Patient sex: M
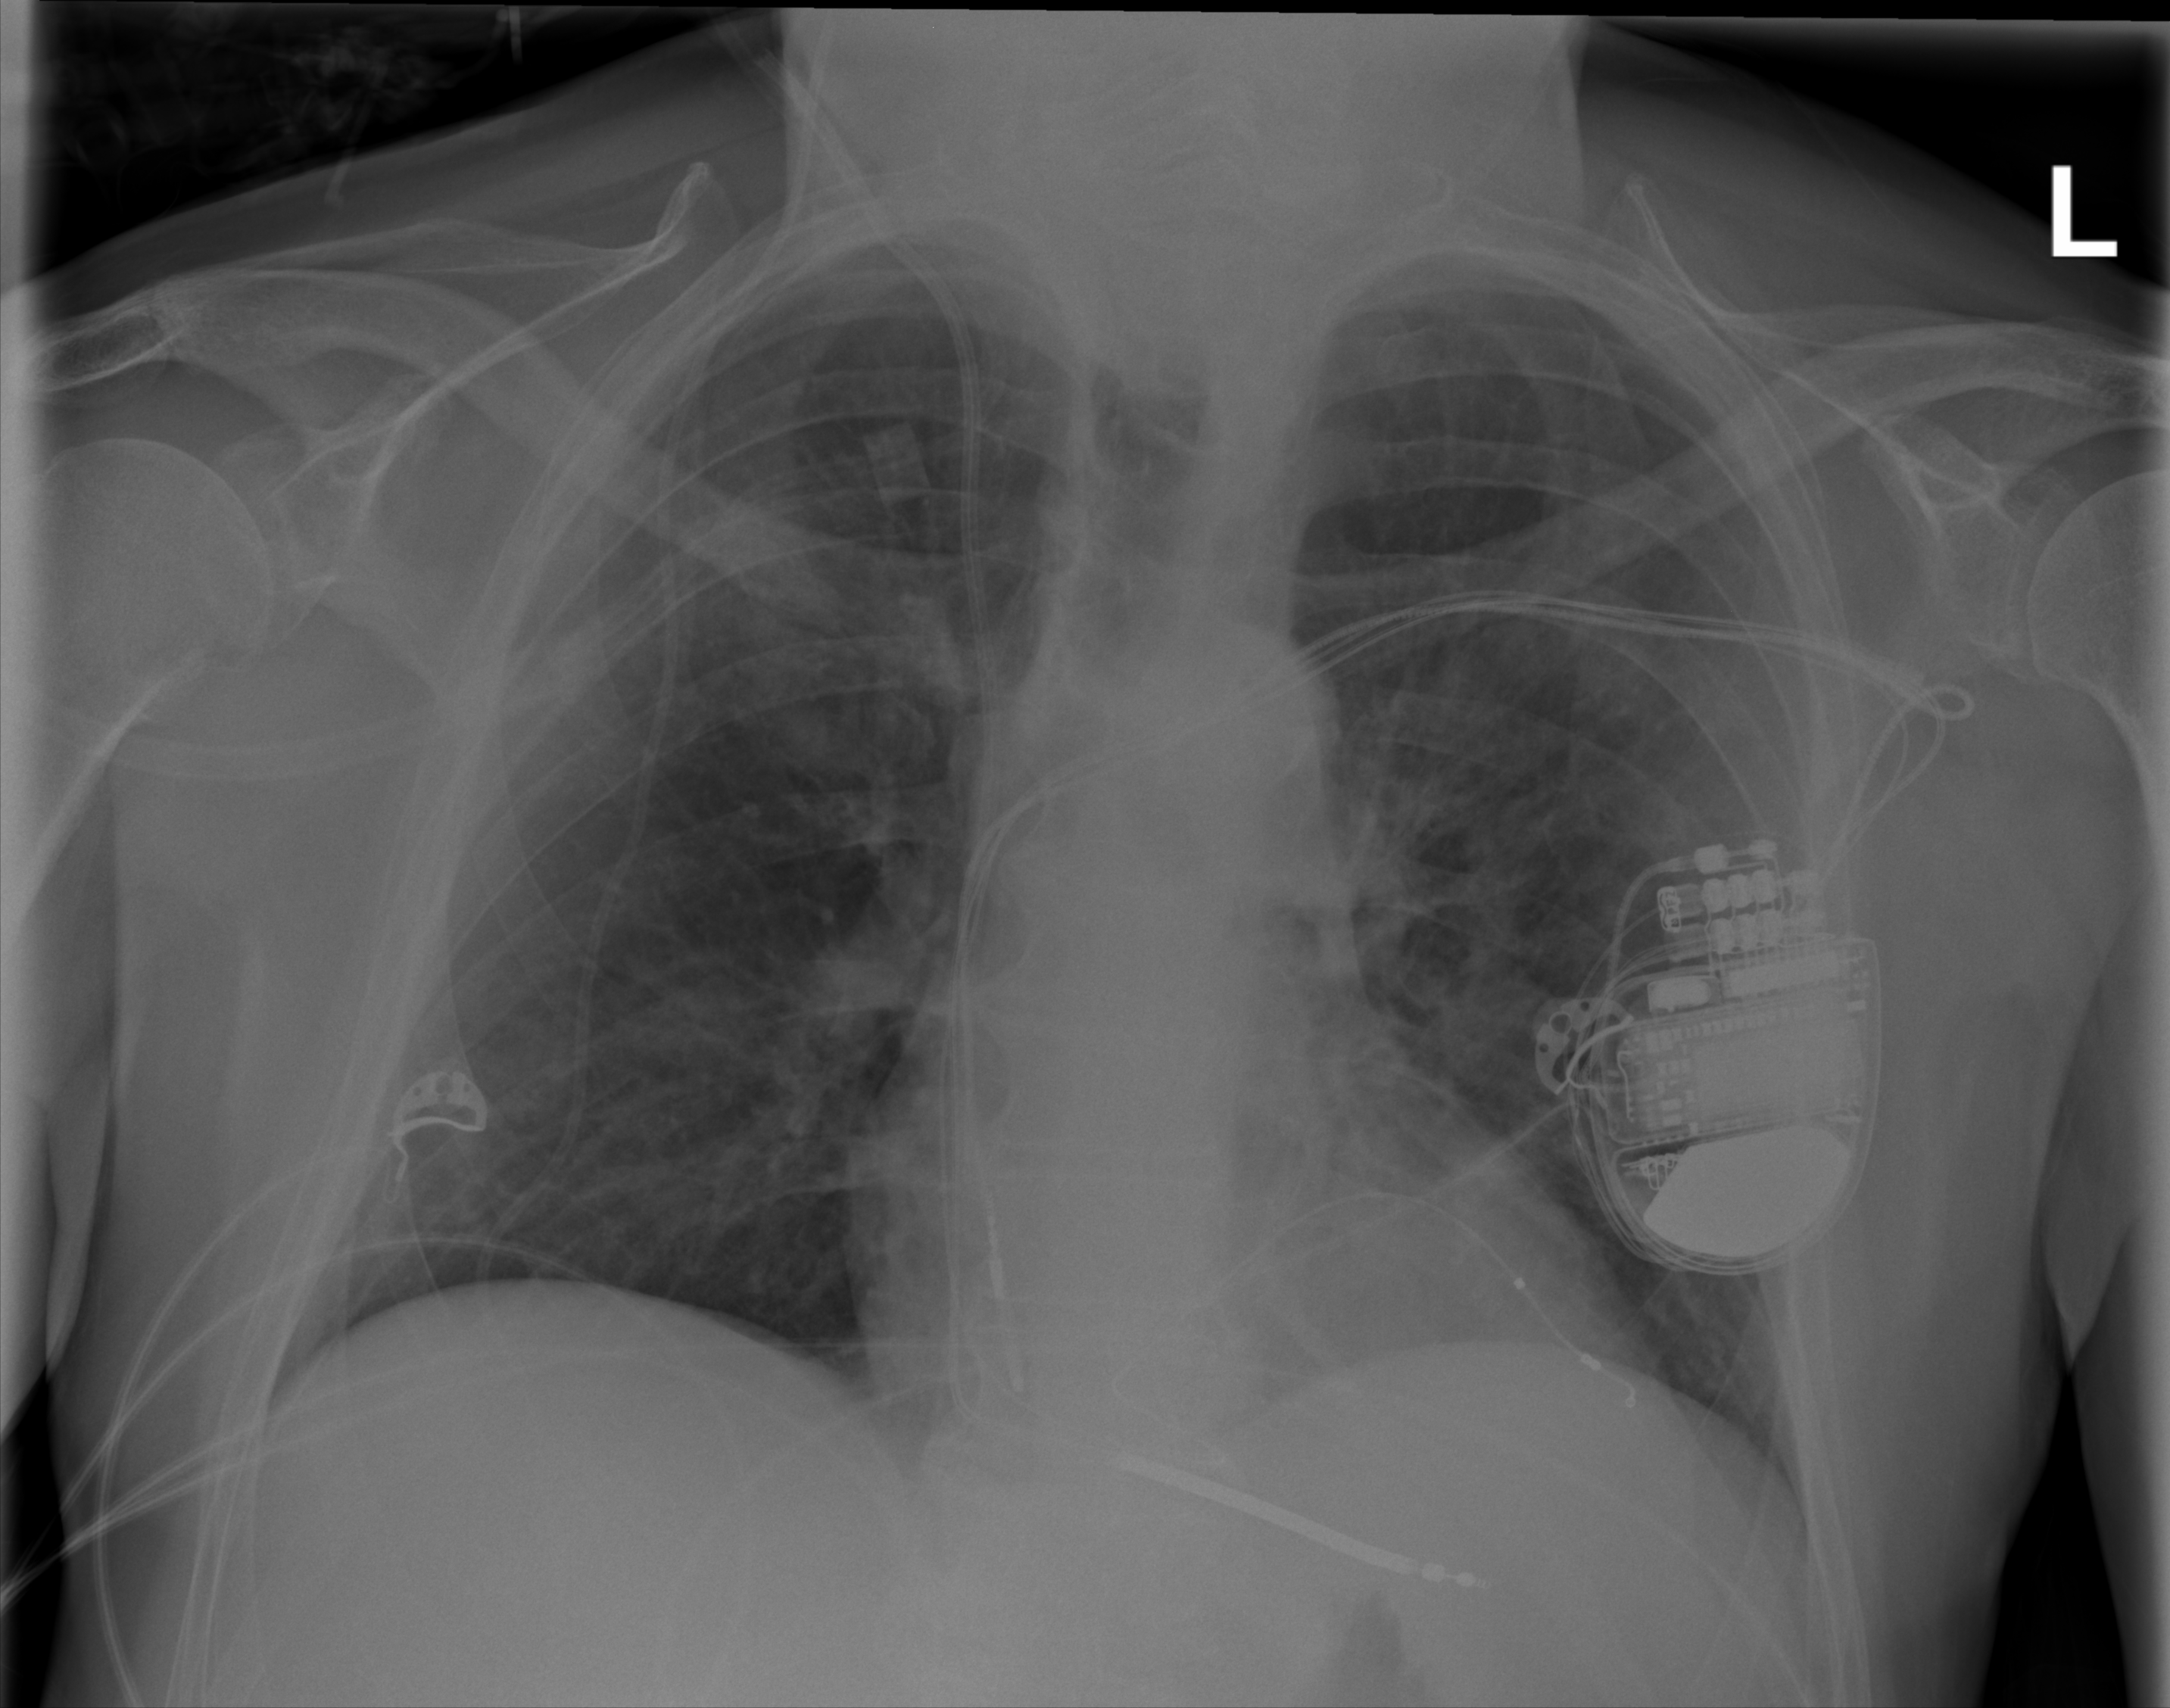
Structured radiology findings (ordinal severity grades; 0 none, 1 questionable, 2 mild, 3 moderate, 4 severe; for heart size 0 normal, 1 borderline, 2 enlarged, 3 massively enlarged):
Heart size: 2
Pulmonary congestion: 0
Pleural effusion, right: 0
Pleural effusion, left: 0
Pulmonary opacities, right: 2
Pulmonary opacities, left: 2
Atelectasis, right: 0
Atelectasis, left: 0